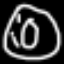
Label: donut